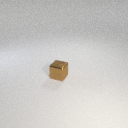
small brown metal cube